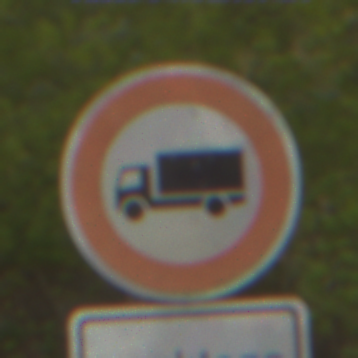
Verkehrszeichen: VerbotFuerKraftfahrzeugeUeberDreiKommaFuenfTonnen
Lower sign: ZeitangabenMitBeschraenkungAufWochentage1
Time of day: MorningAfternoon
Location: Outdoor (Nature)
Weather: Overcast
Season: NotSpecified
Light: Natural